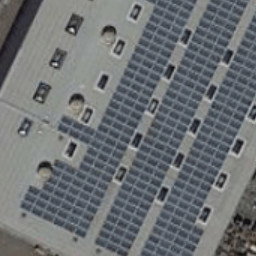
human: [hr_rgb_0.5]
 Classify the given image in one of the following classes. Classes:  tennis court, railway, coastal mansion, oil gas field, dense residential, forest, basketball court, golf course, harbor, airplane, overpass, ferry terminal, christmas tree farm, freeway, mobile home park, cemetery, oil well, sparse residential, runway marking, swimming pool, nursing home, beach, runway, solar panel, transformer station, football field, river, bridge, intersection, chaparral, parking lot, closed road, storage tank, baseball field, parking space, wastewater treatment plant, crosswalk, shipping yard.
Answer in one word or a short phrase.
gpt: solar panel